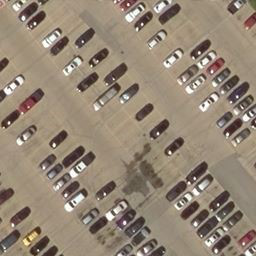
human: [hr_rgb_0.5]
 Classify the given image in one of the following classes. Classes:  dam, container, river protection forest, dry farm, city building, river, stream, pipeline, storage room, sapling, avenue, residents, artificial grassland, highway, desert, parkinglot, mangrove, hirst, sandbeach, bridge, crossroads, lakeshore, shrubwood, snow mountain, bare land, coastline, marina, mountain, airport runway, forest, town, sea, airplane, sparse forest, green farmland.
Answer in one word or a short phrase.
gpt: parkinglot